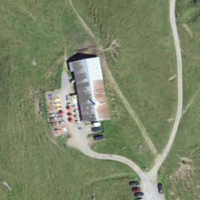
EUNIS habitat code: 23
Species observed at this site:
Parnassia palustris
Gentiana verna